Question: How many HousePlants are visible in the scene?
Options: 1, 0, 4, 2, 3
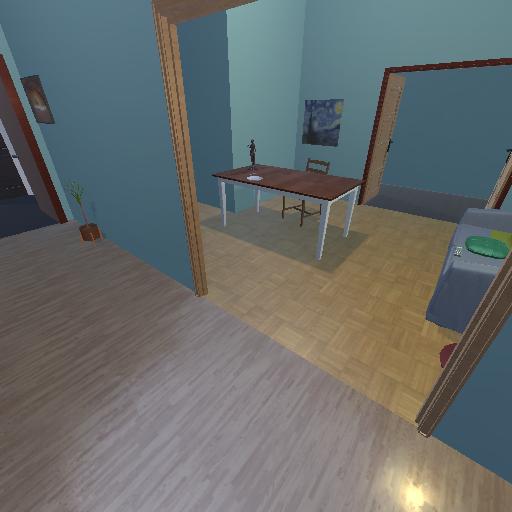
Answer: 1